Question: I'm trying to get the company name, sector, and industry for stocks. I download the HTML for ''https://finance.yahoo.com/q/in?s={}+Industry'.format(sign)', and then attempt to parse it with '.xpath()' from 'lxml.html'.
To get the XPath for the data I'm trying to scrape, I go to the site in Chrome, right-click on the item, click 'Inspect Element', right-click on the highlighted area, and click 'Copy XPath'. This has always worked for me in the past.
This problem can be reproduced with the following code (I'm using Apple as an example):
'''
import requests
from lxml import html
page_p = 'https://finance.yahoo.com/q/in?s=AAPL+Industry'
name_p = '//*[@id="yfi_rt_quote_summary"]/div[1]/div/h2/text()'
sect_p = '//*[@id="yfncsumtab"]/tbody/tr[2]/td[1]/table[2]/tbody/tr/td/table/tbody/tr[1]/td/a/text()'
indu_p = '//*[@id="yfncsumtab"]/tbody/tr[2]/td[1]/table[2]/tbody/tr/td/table/tbody/tr[2]/td/a/text()'
page = requests.get(page_p)
tree = html.fromstring(page.text)
name = tree.xpath(name_p)
sect = tree.xpath(sect_p)
indu = tree.xpath(indu_p)
print('Name: {}
Sector: {}
Industry: {}'.format(name, sect, indu))
'''
Which gives this output:
'''
Name: ['Apple Inc. (AAPL)']
Sector: []
Industry: []
'''
It's not encountering any download difficulties, as it's able to retrieve 'name', but the other two don't work. If I replace their paths with 'tr[1]/td/a/text()' and 'tr[1]/td/a/text()', respectively, it returns this:
'''
Name: ['Apple Inc. (AAPL)']
Sector: ['Consumer Goods', 'Industry Summary', 'Company List', 'Appliances', 'Recreational Goods, Other']
Industry: ['Electronic Equipment', 'Apple Inc.', 'AAPL', 'News', 'Industry Calendar', 'Home Furnishings & Fixtures', 'Sporting Goods']
'''
Obviously I could just slice out the 1st item in each list to get the data I need.
What I don't understand is that when I add 'tbody/' to the start ('//tbody/tr[#]/td/a/text()') it fails again, even though the console in Chrome clearly shows both 'tr's as being children of a 'tbody' element.

Why does this happen?
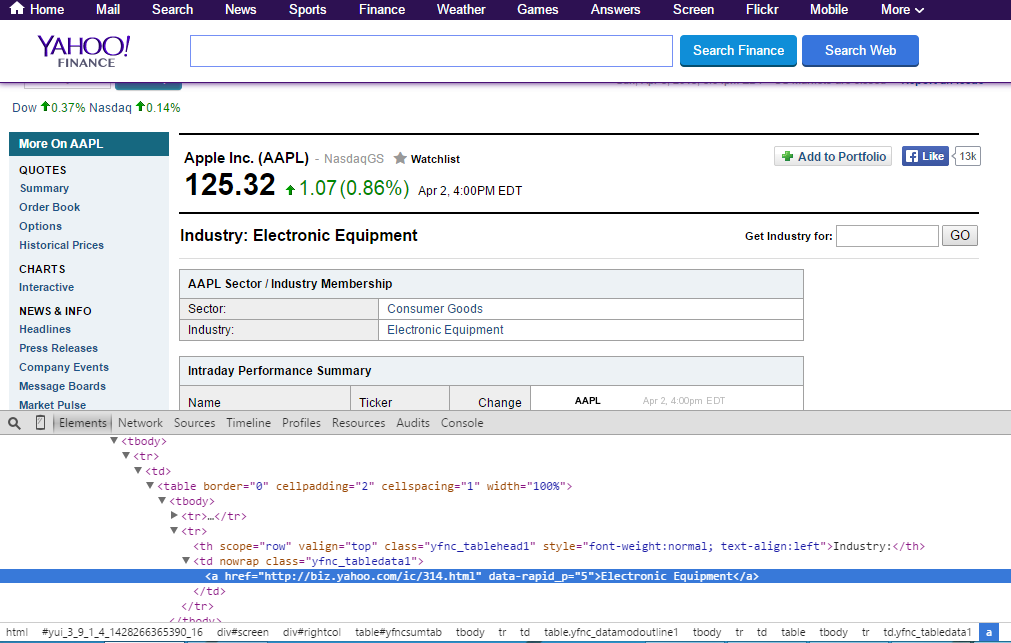
Answer: Browsers parse HTML and build a element tree from that; in that process they'll insert elements that may be missing from the input HTML document.
In this case, the '<tbody>' elements . Your browser inserts them because they are implied in the structure if missing. LXML doesn't insert them however.
Your browser tools are not the best tools to build XPath queries for this reason.
Removing the 'tbody/' path elements produces the results you are looking for:
'''
>>> sect_p = '//*[@id="yfncsumtab"]/tr[2]/td[1]/table[2]/tr/td/table/tr[1]/td/a/text()'
>>> indu_p = '//*[@id="yfncsumtab"]/tr[2]/td[1]/table[2]/tr/td/table/tr[2]/td/a/text()'
>>> tree.xpath(sect_p)
['Consumer Goods']
>>> tree.xpath(indu_p)
['Electronic Equipment']
'''